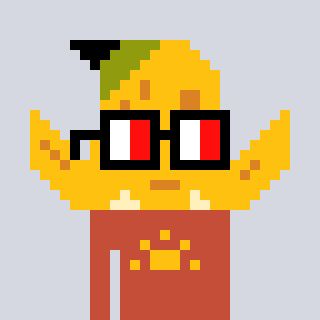
a pixel art character with square glasses with black frames and red eyes, a banana-shaped head and a rust-colored body on a cool background